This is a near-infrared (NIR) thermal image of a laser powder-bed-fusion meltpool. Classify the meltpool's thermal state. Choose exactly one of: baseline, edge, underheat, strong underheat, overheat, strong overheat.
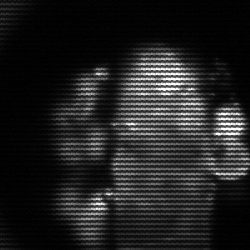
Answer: strong underheat